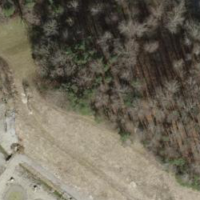
EUNIS habitat code: 56
Species observed at this site:
Epipactis atrorubens